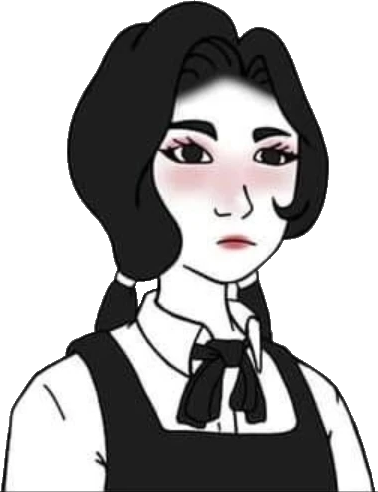
Label: 5_Doomer_Girl